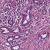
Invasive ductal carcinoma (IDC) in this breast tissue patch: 1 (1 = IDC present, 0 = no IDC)